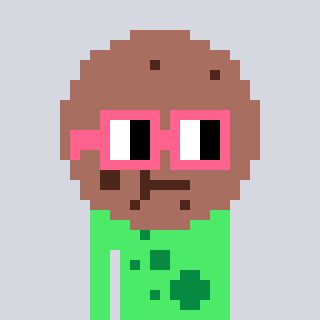
a pixel art character with square pink glasses, a cookie-shaped head and a teal-colored body on a cool background